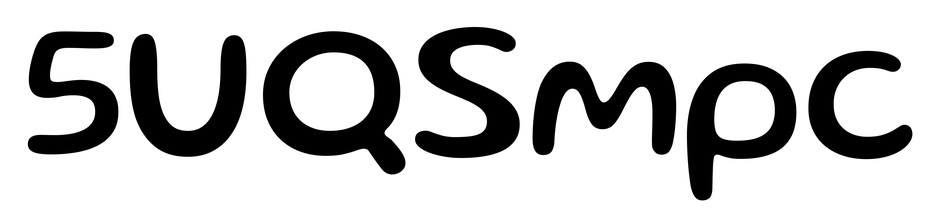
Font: Gluten_Regular